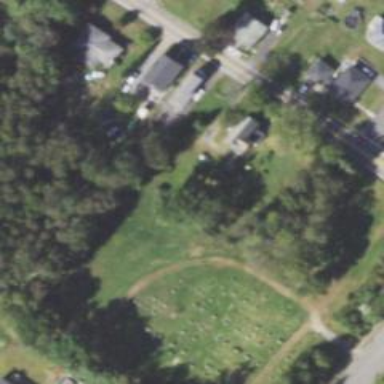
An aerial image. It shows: Cemetery.